Aerial crown-view tile of a tropical tree (Barro Colorado Island, Panama), acquired 20250818:
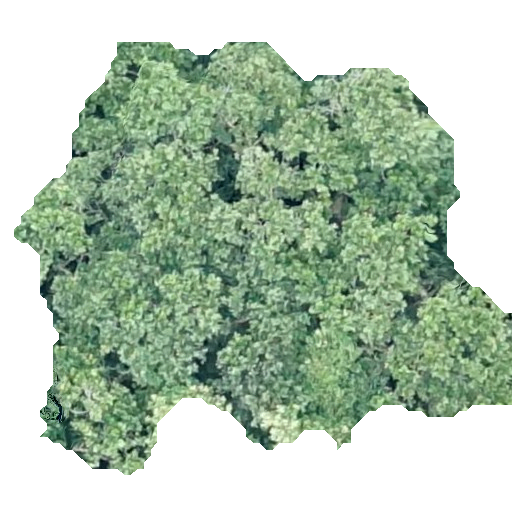
Species: Anacardium excelsum
GBIF accepted scientific name: Anacardium excelsum
Crown area: 217.534 m²